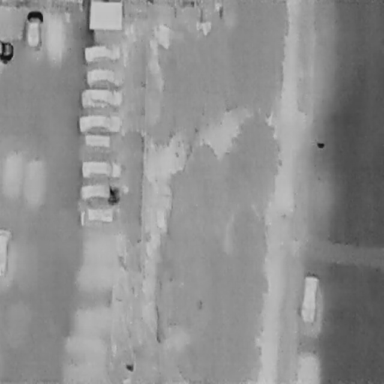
There are 11 Cars in the infrared image.